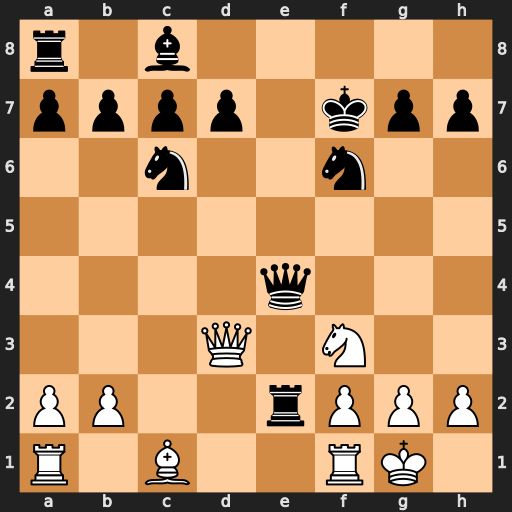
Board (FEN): r1b5/pppp1kpp/2n2n2/8/4q3/3Q1N2/PP2rPPP/R1B2RK1
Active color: w
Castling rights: -
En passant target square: -
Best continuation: Ng5+ Kf8 Nxe4